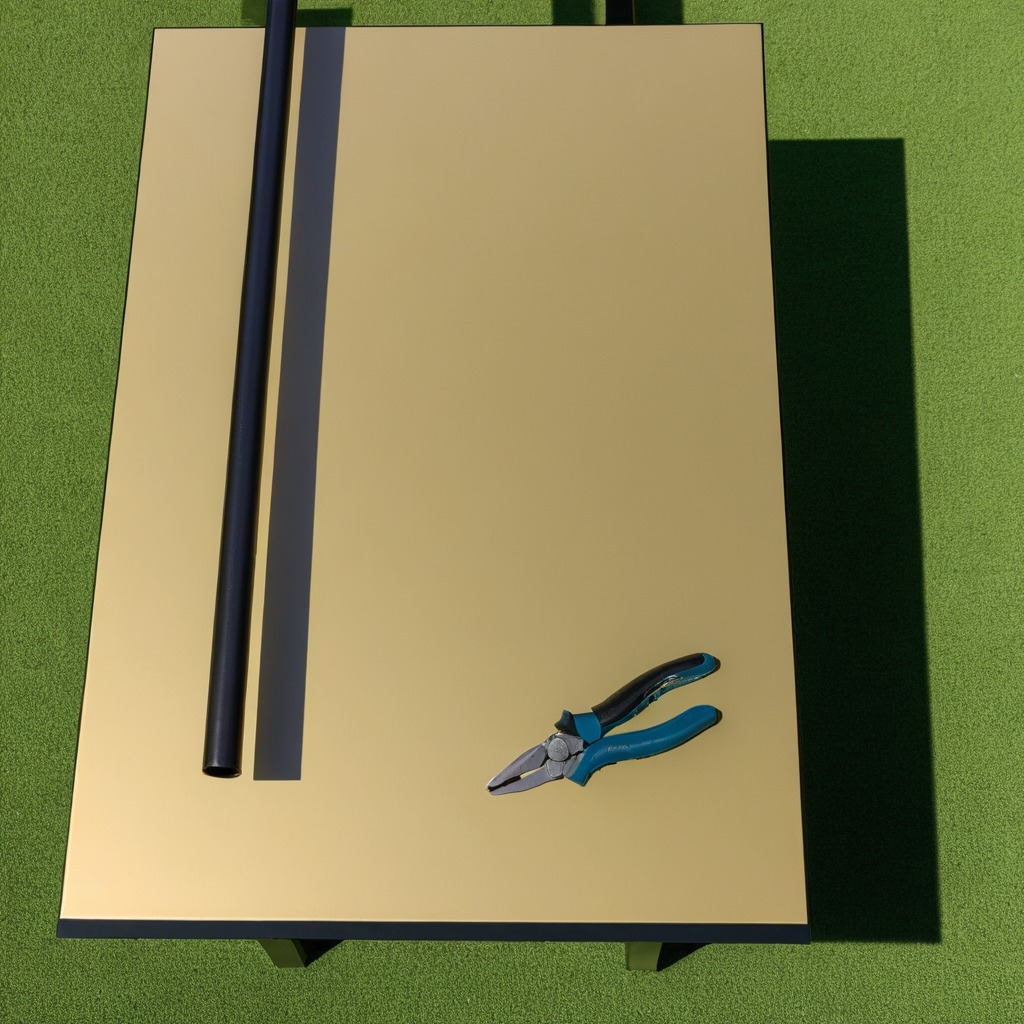
A plier lying on a textured surface.